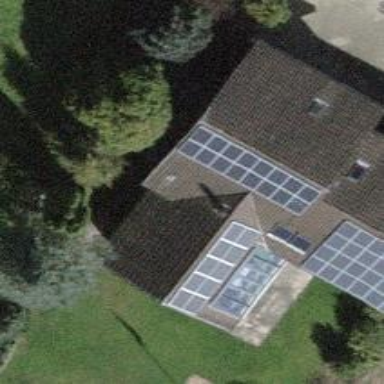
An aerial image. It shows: Solar photovoltaic panel generator.